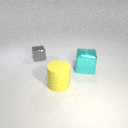
large yellow rubber cylinder in front of small gray metal cube